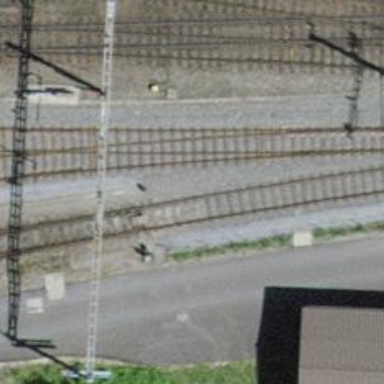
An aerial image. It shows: Railway switch.